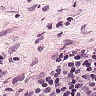
Metastatic tissue present: no